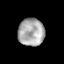
Tissue: prostate
Cell type: T cells
Senescence score: 0.2178
Nuclear area (px): 698
Mean DAPI intensity: 171.625